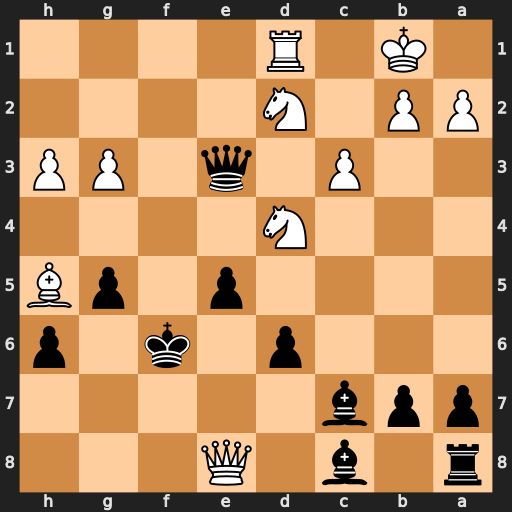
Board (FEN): r1b1Q3/ppb5/3p1k1p/4p1pB/3N4/2P1q1PP/PP1N4/1K1R4
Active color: b
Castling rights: -
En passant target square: -
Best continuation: Bf5+ Nxf5 Qd3+ Kc1 Rxe8 Bxe8 Kxf5 Bf7 Kf6